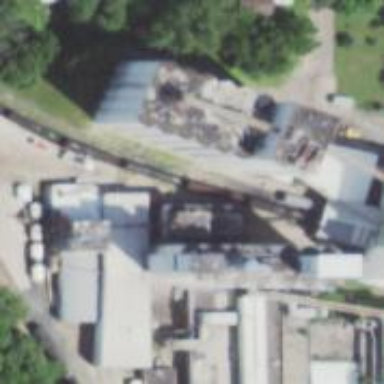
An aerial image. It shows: Silo.